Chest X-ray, PA view. Patient: 41 years old, sex F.
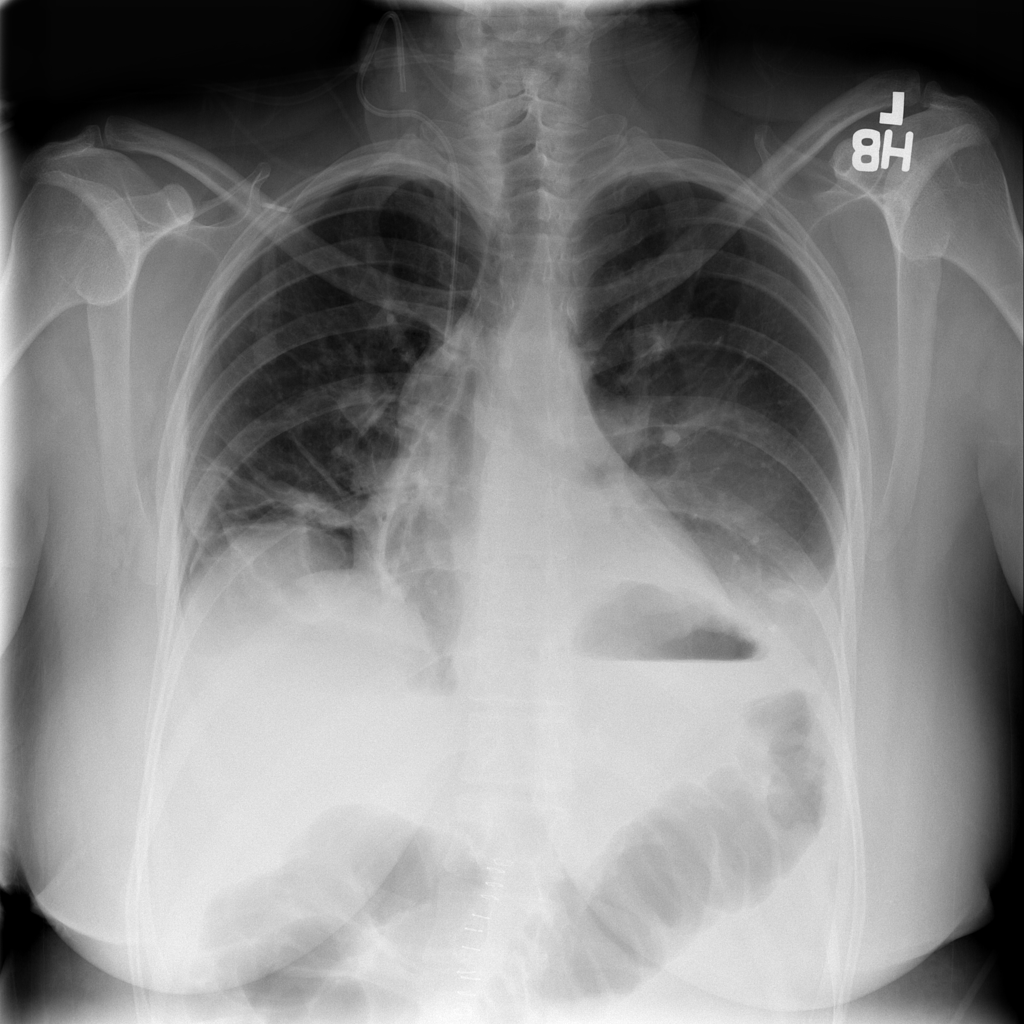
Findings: Atelectasis, Consolidation, Effusion, Infiltration